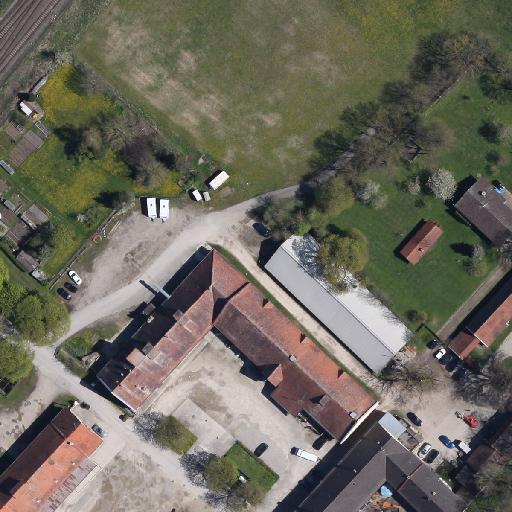
Referring expression: paved road along with tree